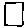
Label: square